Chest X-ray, AP view. Patient: 60 years old, sex M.
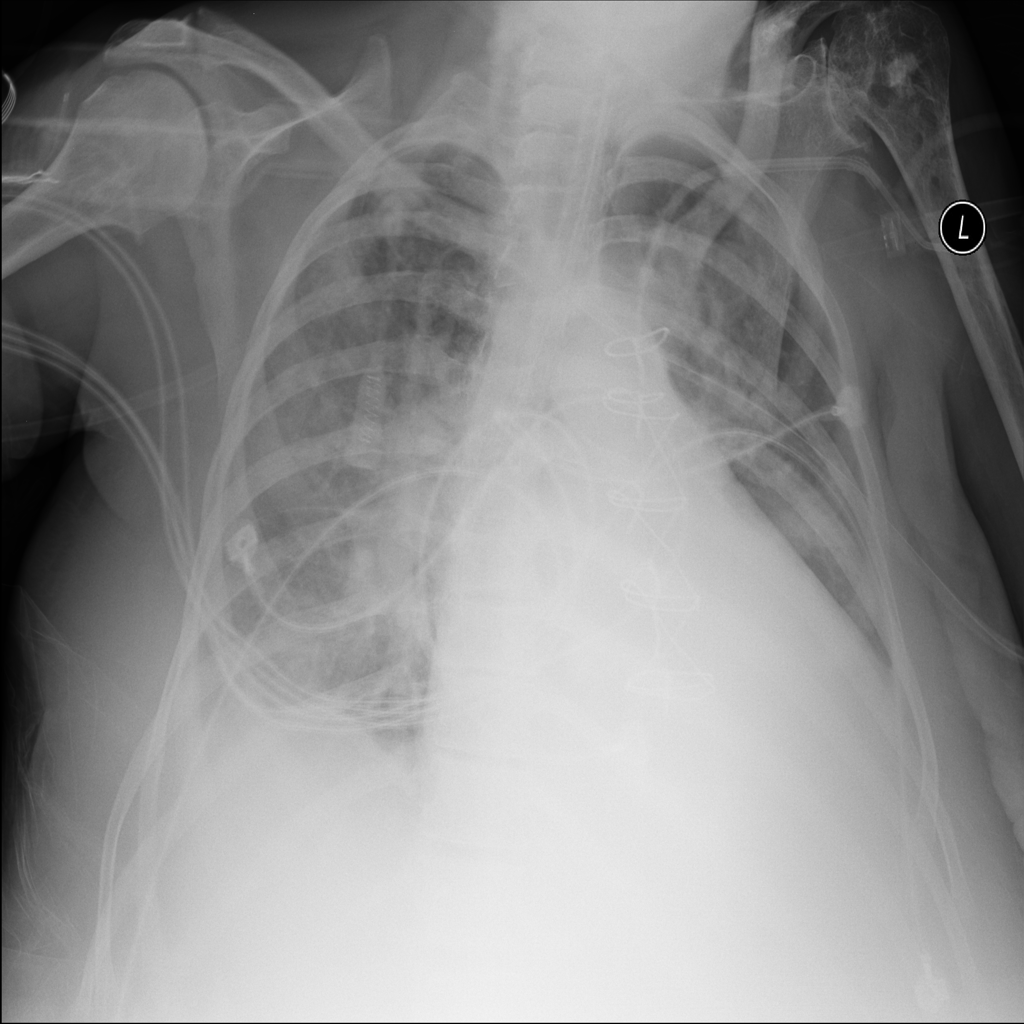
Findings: Effusion